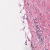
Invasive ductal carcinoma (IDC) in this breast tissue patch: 0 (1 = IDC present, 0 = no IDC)